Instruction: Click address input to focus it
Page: traveler
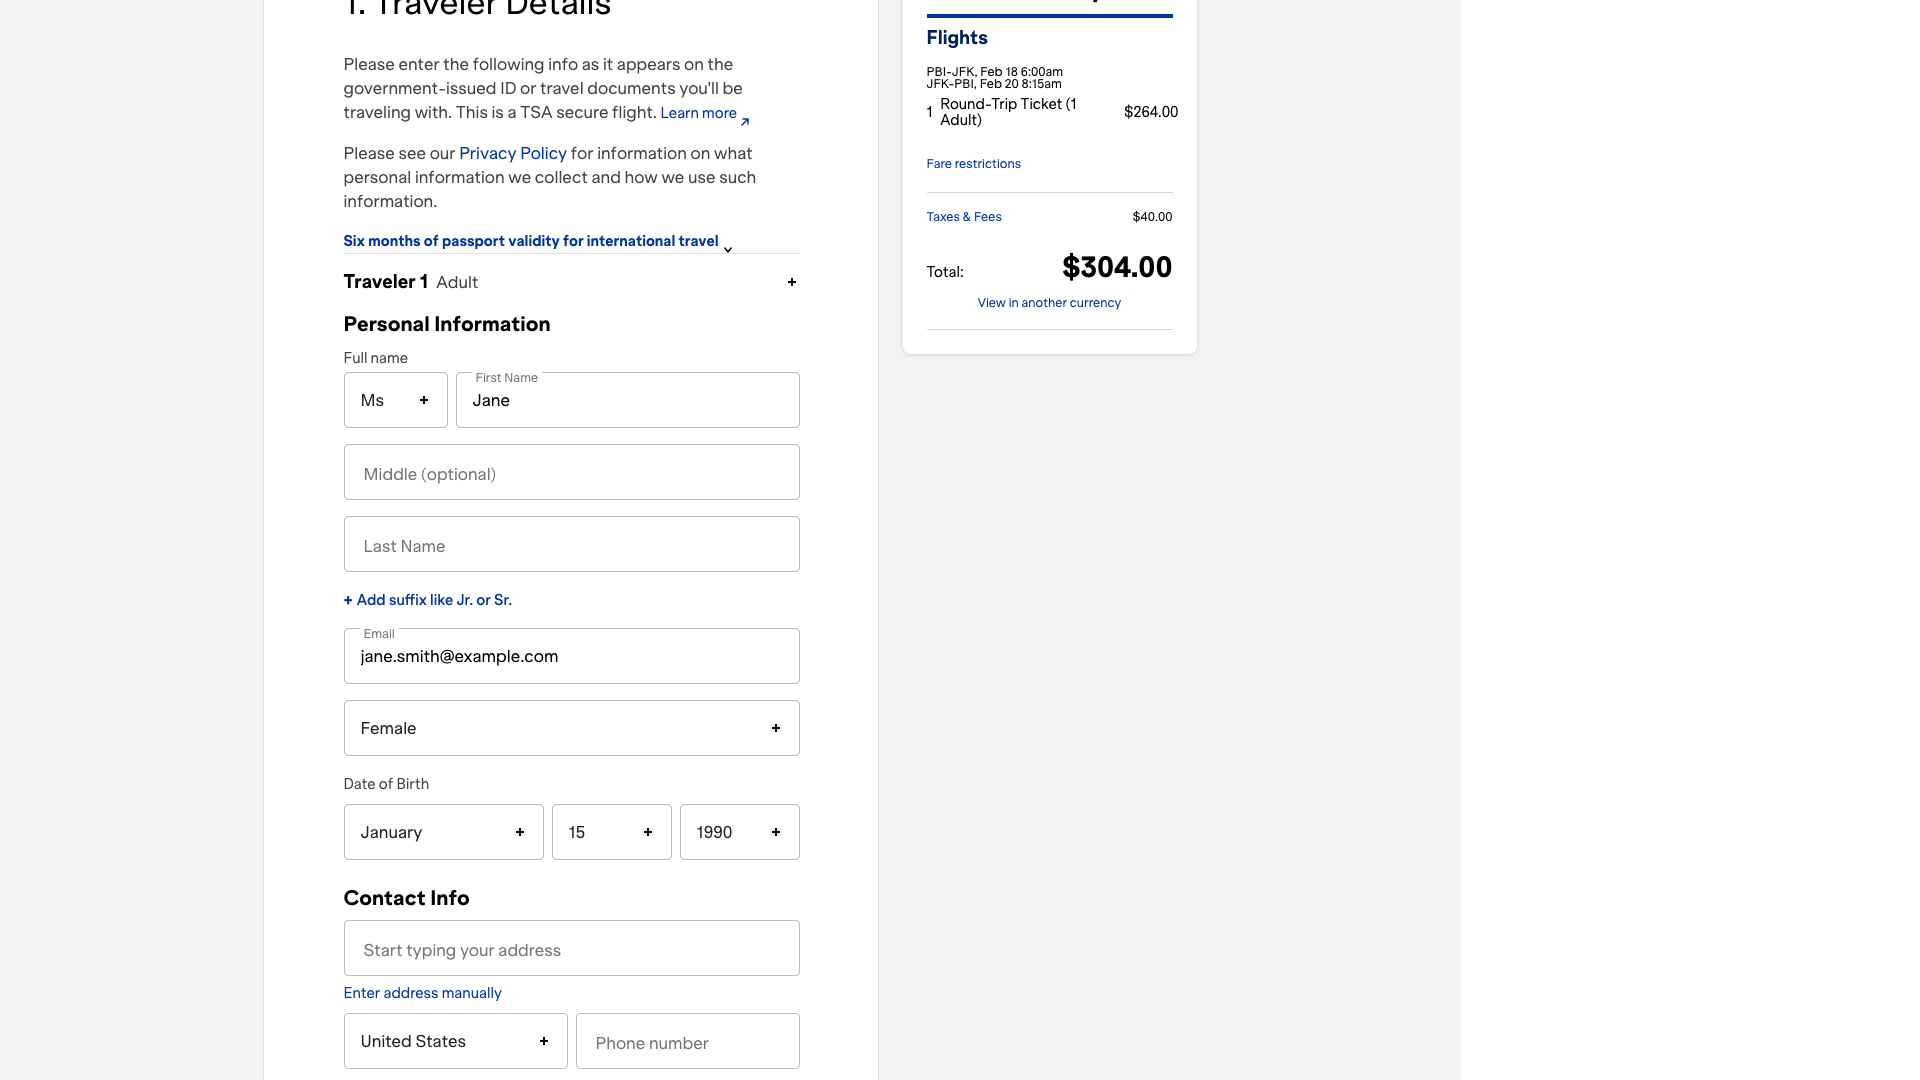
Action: click